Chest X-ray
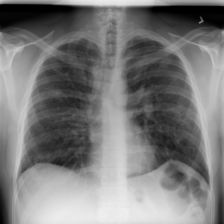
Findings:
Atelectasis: negative
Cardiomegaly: negative
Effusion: negative
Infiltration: negative
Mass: negative
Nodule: positive
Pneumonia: negative
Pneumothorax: negative
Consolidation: negative
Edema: negative
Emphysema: negative
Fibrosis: negative
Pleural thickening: positive
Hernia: negative